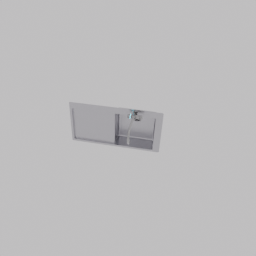
Label: appliances